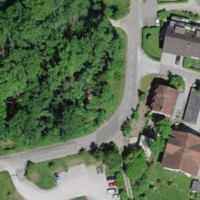
EUNIS habitat code: 55
Species observed at this site:
Cyanistes caeruleus
Mesembrina meridiana
Sturnus vulgaris
Dendrocopos major
Fringilla coelebs
Buteo buteo
Turdus iliacus
Columba palumbus
Turdus merula
Parus major
Milvus milvus
Turdus pilaris
Pica pica
Garrulus glandarius
Helophilus pendulus
Picus viridis
Eristalis pertinax